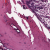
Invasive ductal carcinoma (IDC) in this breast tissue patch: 0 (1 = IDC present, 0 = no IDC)